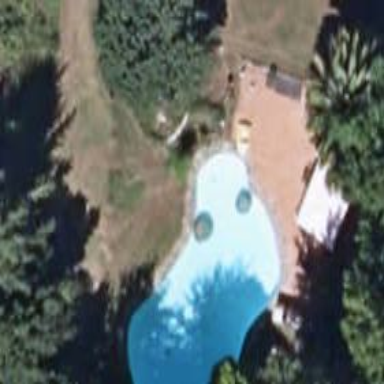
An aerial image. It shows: Swimming pool located in leisure land.